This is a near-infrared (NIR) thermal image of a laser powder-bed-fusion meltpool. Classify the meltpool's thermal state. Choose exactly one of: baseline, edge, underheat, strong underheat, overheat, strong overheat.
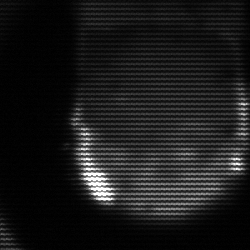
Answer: strong underheat